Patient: sex M, age 52
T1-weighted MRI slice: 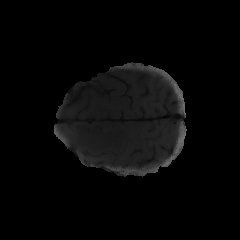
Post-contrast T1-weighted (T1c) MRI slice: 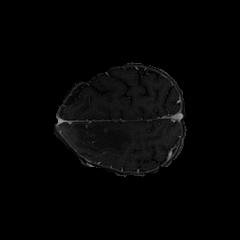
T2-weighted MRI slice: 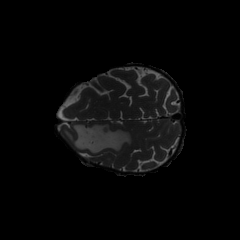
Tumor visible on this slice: yes
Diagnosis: Glioblastoma, IDH-wildtype
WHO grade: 4